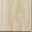
Piece: xx